Interaction volume radius: 10 \u00c5
Interaction volume height: 10 \u00c5
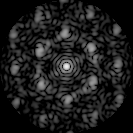
Disorder parameter: 0.5635